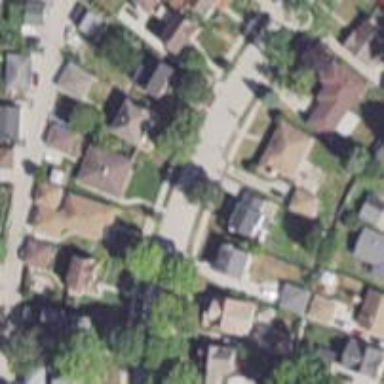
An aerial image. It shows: Residential road with separate sidewalk.